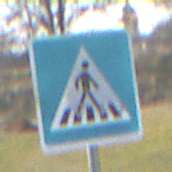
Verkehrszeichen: FussgaengerueberwegLinks
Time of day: MorningAfternoon
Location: Outdoor (Nature)
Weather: PartlyCloudy
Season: NotSpecified
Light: Natural